Question: I have created a package named 'test' and I have a function named 'lad' inside it. When I build it and after check it with 'cran=TRUE', I receive the following error. Any idea what's going wrong?
'''
* checking examples ... ERROR
Running examples in 'test-Ex.R' failed
The error most likely occurred in:
> base::assign(".ptime", proc.time(), pos = "CheckExEnv")
> ### Name: lad
> ### Title: LAD
> ### Aliases: lad
>
> ### ** Examples
>
> lad(y = "farm", x = "land", data="http://pages.stat.wisc.edu/~gvludwig/327-5/FarmLandArea.csv")
Error in (function (par) : object 'sum.abs.dev' not found
Calls: lad -> optim -> <Anonymous>
Execution halted
Error: Command failed (1)
'''
Here's the code inside 'power.R' function which is in the R folder of my 'test' package.
'''
sum.abs.dev<-function(beta,a=land,b=farm)
{
total<-0
n<-length(b)
for (i in 1:n)
{
total <- total + abs(b[i]-beta[1]-beta[2]*a[i])
}
return(total)
}
#' LAD
#'
#' Minimize the sum of absolute deviations from the residuals
#' @param y A value showing the first column of the data frame
#' @param x A value showing the second column of the data frame
#' @param data A value showing the link to the data frame in CSV format
#' @return The square of the input
#' @export
#' @examples
#' lad(y = "farm", x = "land", data="http://pages.stat.wisc.edu/~gvludwig/327-5/FarmLandArea.csv")
lad <- function(y = "farm", x = "land", data="http://pages.stat.wisc.edu/~gvludwig/327-5/FarmLandArea.csv")
{
library(stats)
dat <- read.csv(data)
dat.x <- dat[[x]]
dat.y <- dat[[y]]
fit<-lm(dat.y~dat.x)
beta.out=optim(fit$coefficients,sum.abs.dev)$par
return(beta.out)
}
'''
Here are the commands I ran so far before check:
'''
build("/Users/mona/test")
build("/Users/mona/test", binary=TRUE)
check("/Users/mona/test", cran=FALSE)
'''
When I click Build & Reload I don't receive any problem and here's what I receive:
'''
> library(test)
Attaching package: 'test'
The following object is masked _by_ '.GlobalEnv':
lad
'''

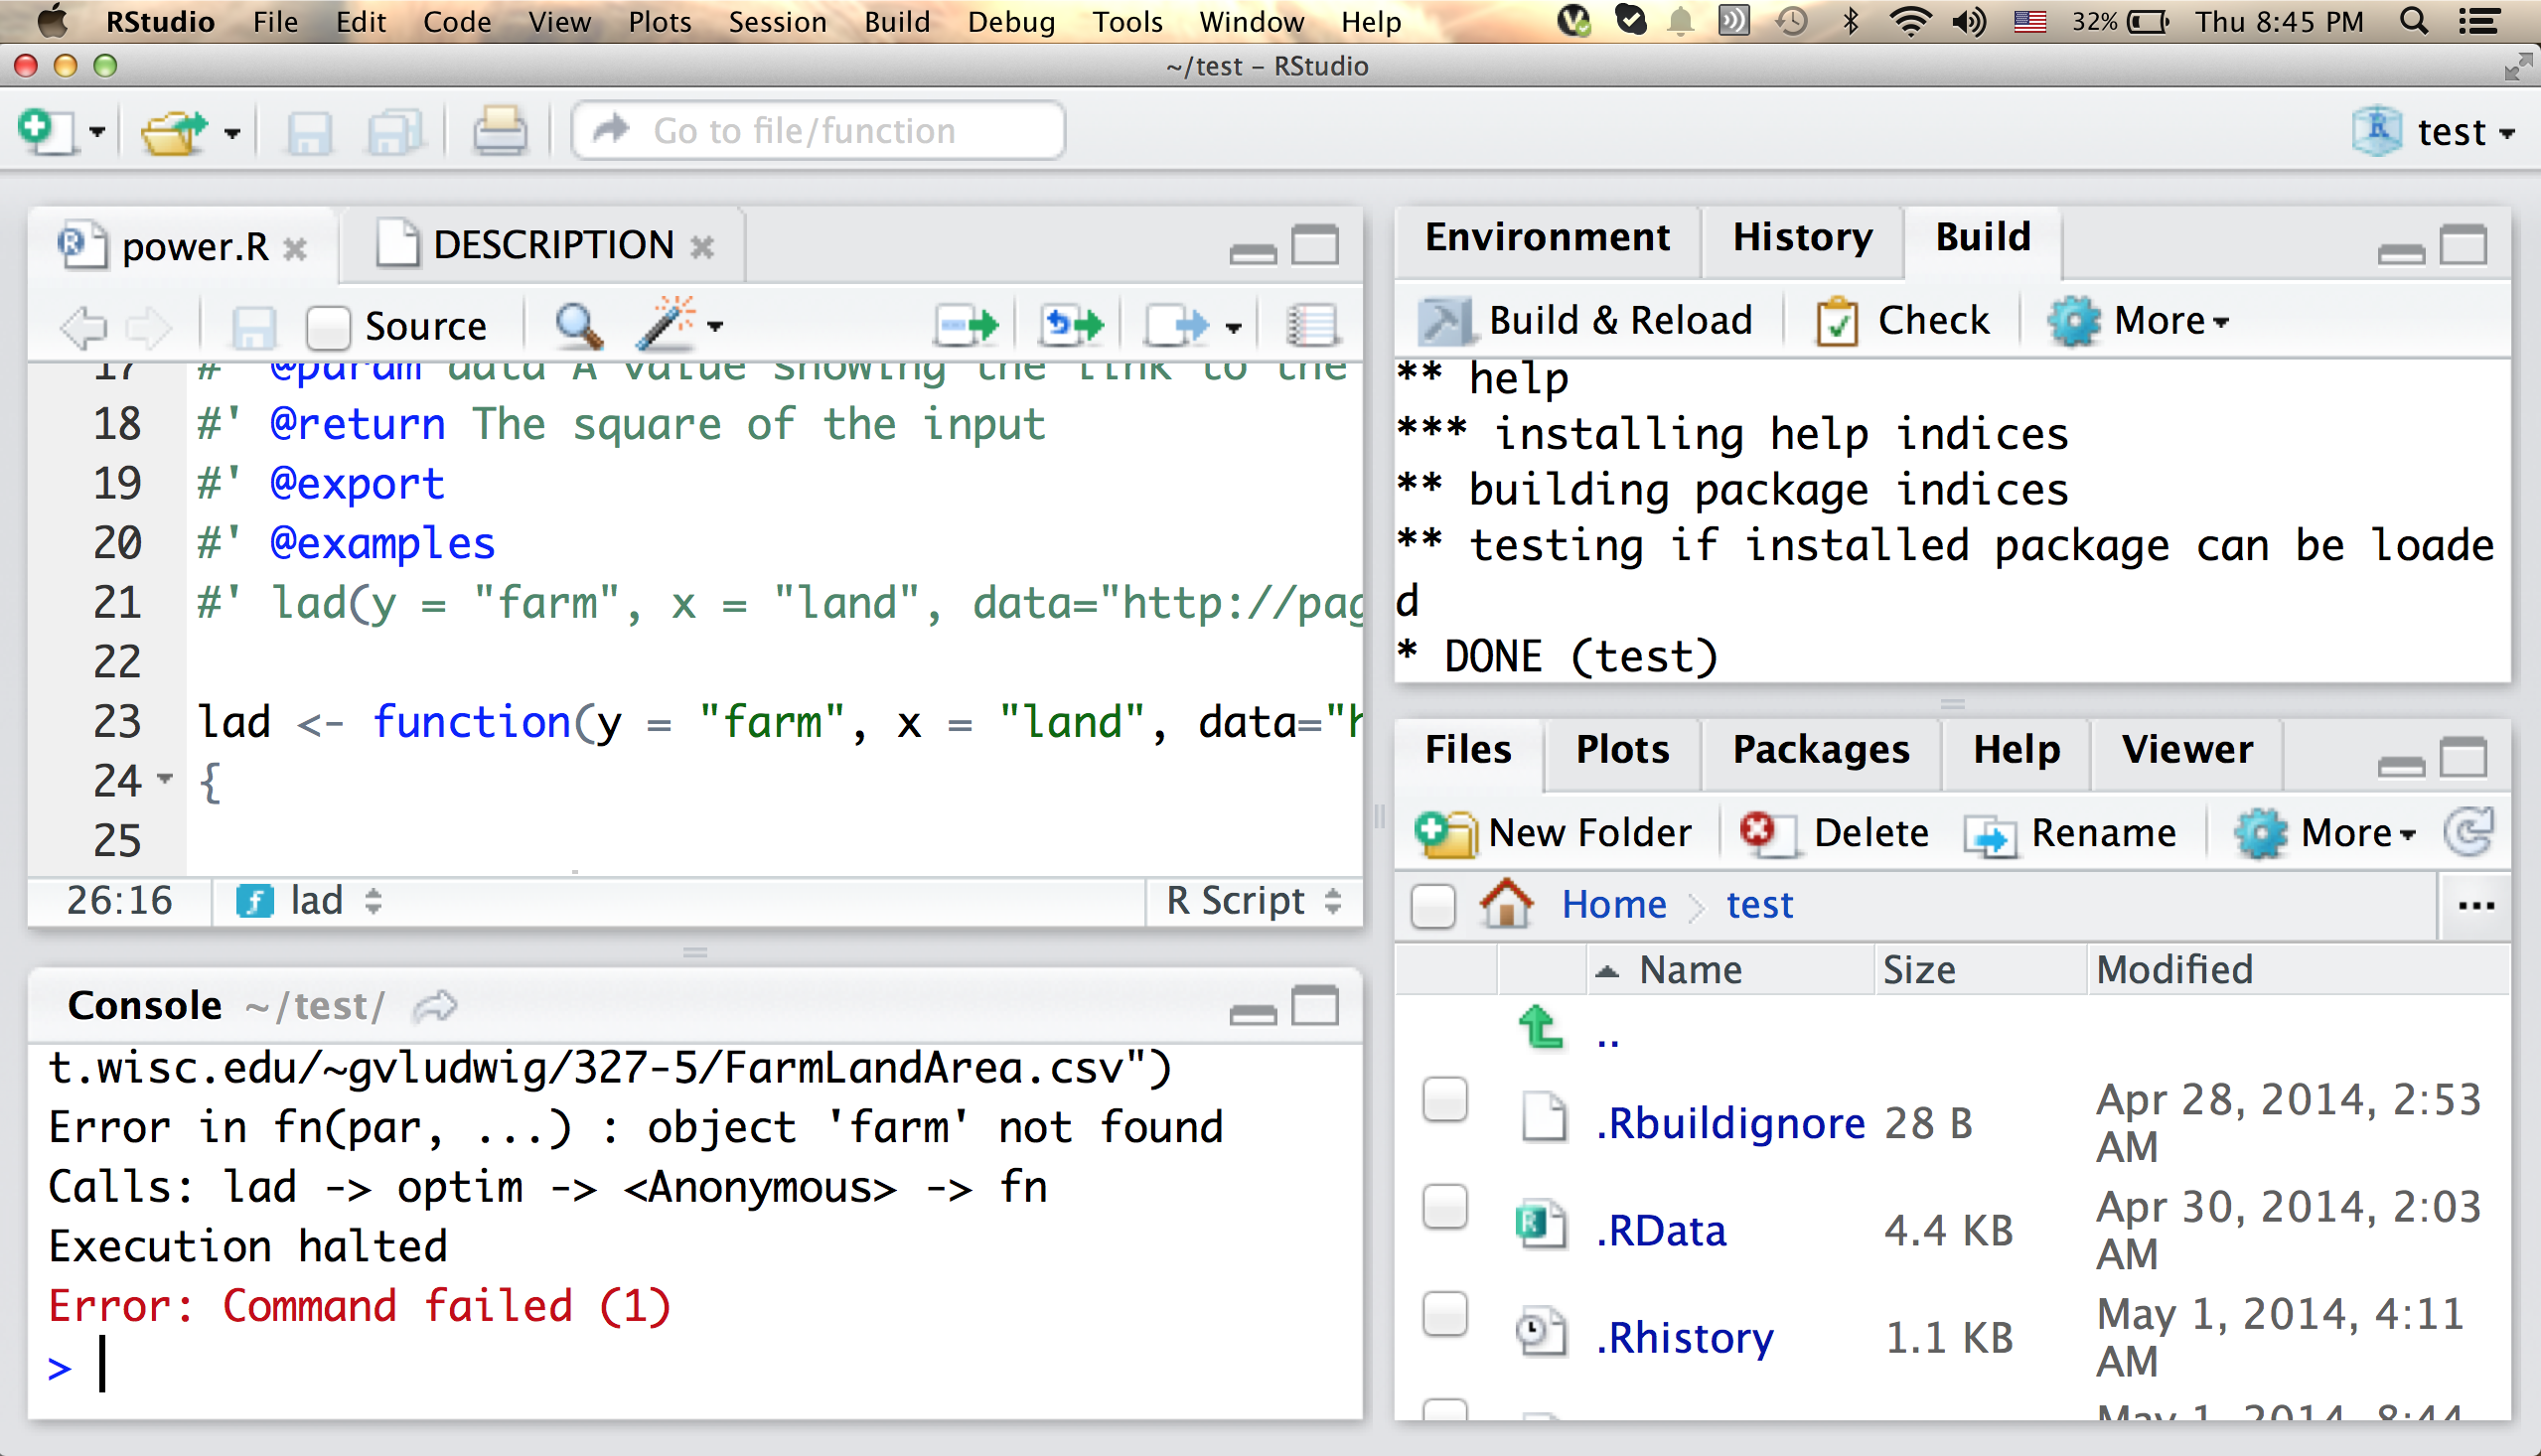
Answer: The following achieves what you want, I believe:
'''
lad <- function(y, x, data) {
dat <- setNames(read.csv(data)[, c(x, y)], c('x', 'y'))
sum.abs.dev <- function(beta, data) {
with(data, sum(abs(y - beta[1] - beta[2] * x)))
}
fit <- lm(y ~ x, dat)
optim(par=coef(fit), sum.abs.dev, data=dat)$par
}
lad(y = "farm", x = "land", data="FarmLandArea.csv")
# (Intercept) x
# -<PHONE> <PHONE>
'''